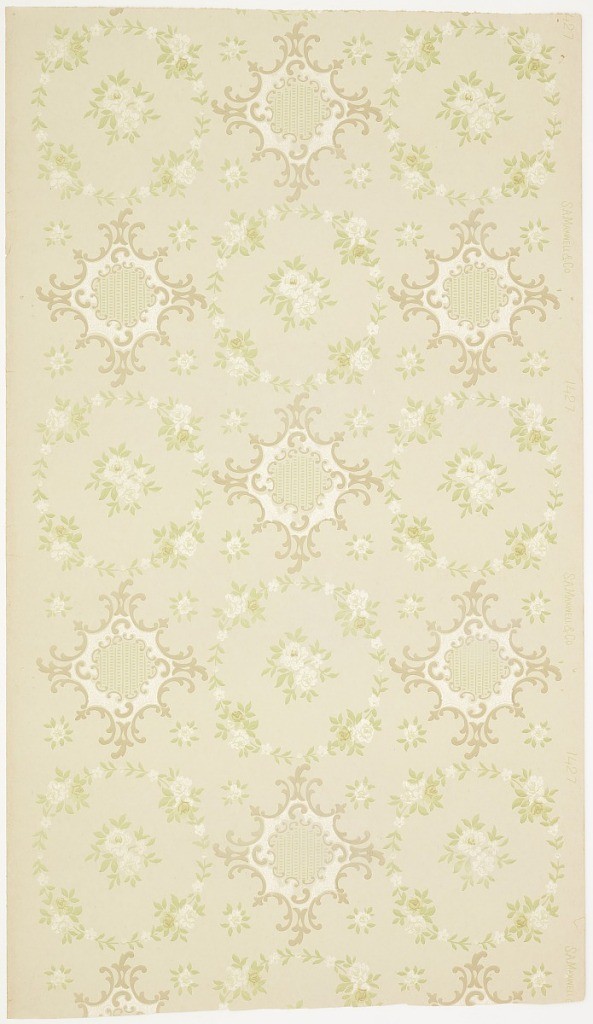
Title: Ceiling paper
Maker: Maxwell & Co., S.A., Chicago, Illinois, USA
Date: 1905–1915
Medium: Machine-printed paper, liquid mica
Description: Alternating foliate medallions and floral wreaths with rose centers between which are small, individual roses. Printed on cream ground in light greens, beige and white liquid mica.